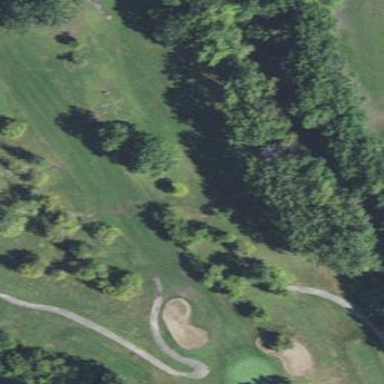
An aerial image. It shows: Well-maintained grassy area designated as golf fairway for the sport of golf. The grass is neatly mown.